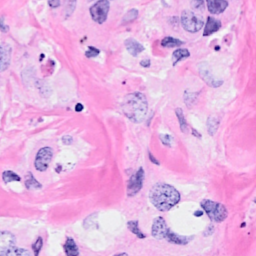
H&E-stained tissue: Breast